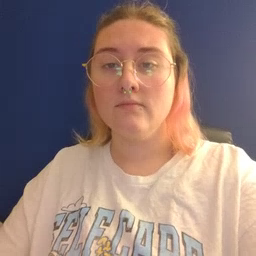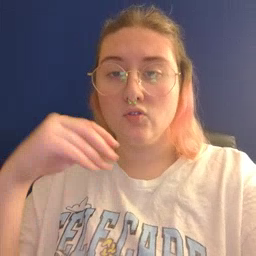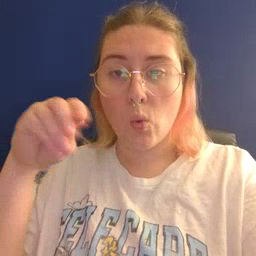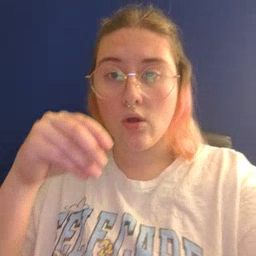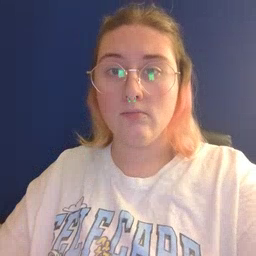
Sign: store